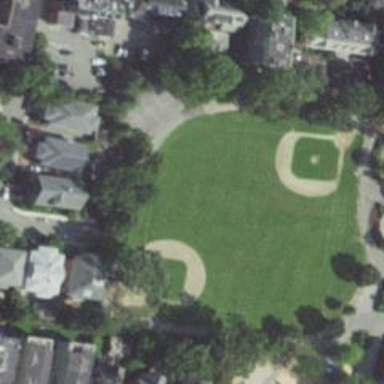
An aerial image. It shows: Baseball pitch for leisure and sports activities.